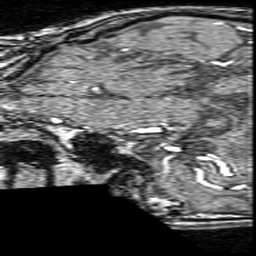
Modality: angio
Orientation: sagittal
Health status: ill
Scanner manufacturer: philips
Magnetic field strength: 3 T
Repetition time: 0.01835 s
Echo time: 0.003408 s